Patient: sex M, age 60
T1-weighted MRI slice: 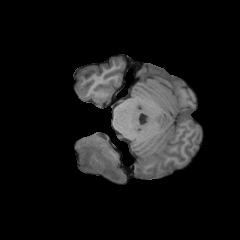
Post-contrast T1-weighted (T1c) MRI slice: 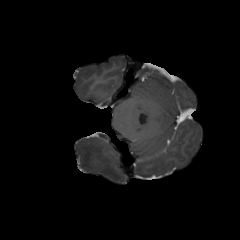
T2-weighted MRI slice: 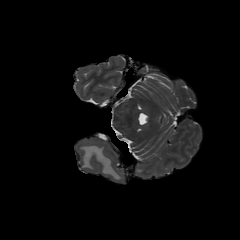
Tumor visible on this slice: yes
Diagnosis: Glioblastoma, IDH-wildtype
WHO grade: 4